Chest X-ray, PA view. Patient: 56 years old, sex F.
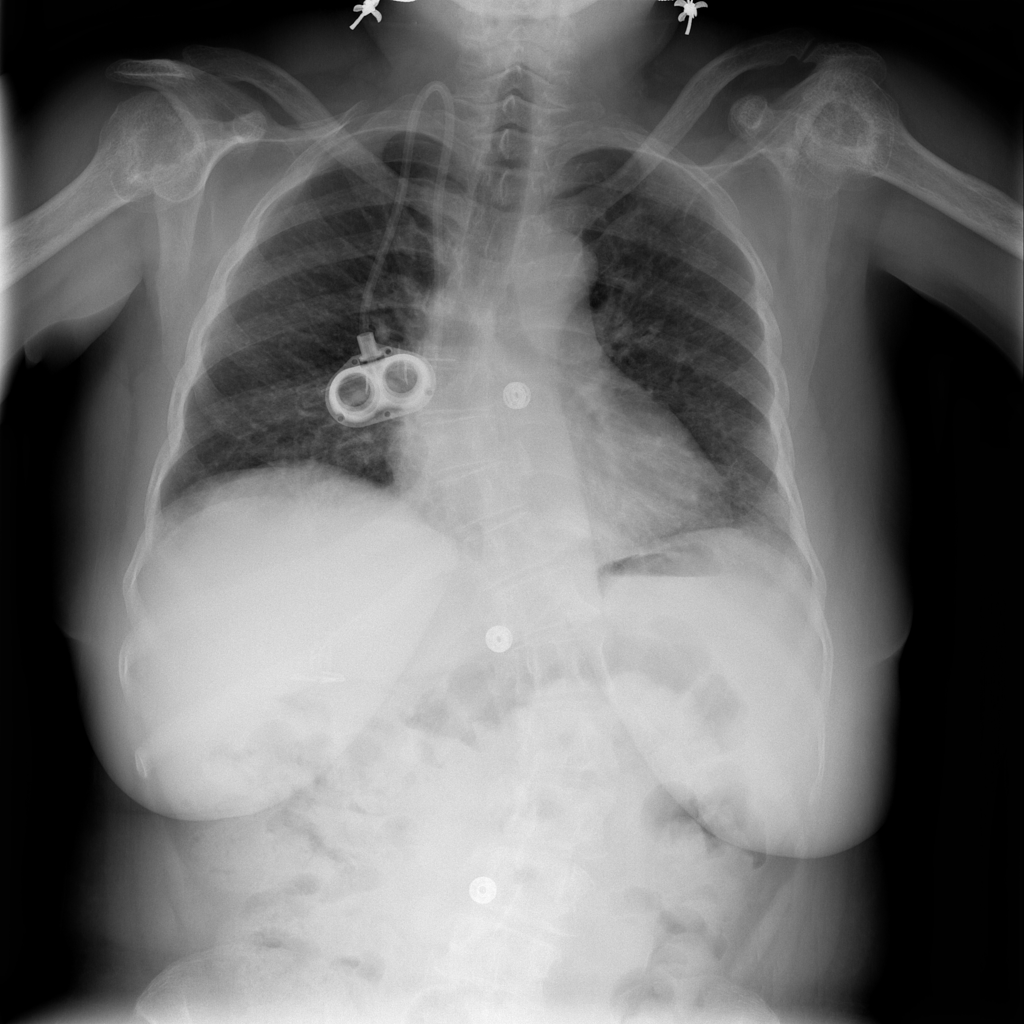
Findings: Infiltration